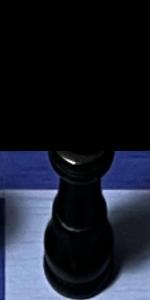
Label: King_Black